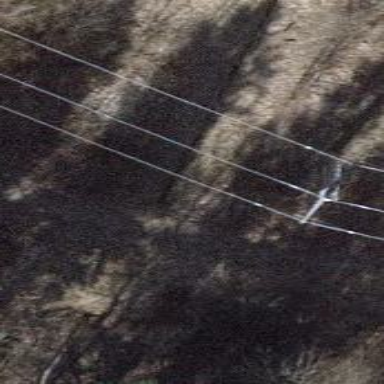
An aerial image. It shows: Power line in the image.